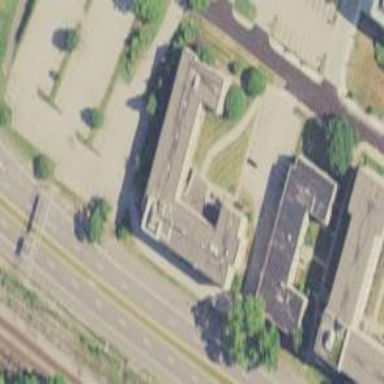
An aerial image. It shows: University building.